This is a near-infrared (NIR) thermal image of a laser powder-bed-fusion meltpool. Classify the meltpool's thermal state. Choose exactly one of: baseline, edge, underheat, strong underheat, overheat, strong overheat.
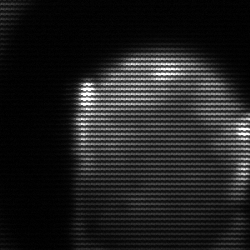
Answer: edge